Interaction volume radius: 5 \u00c5
Interaction volume height: 30 \u00c5
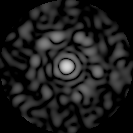
Disorder parameter: 0.8317